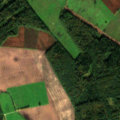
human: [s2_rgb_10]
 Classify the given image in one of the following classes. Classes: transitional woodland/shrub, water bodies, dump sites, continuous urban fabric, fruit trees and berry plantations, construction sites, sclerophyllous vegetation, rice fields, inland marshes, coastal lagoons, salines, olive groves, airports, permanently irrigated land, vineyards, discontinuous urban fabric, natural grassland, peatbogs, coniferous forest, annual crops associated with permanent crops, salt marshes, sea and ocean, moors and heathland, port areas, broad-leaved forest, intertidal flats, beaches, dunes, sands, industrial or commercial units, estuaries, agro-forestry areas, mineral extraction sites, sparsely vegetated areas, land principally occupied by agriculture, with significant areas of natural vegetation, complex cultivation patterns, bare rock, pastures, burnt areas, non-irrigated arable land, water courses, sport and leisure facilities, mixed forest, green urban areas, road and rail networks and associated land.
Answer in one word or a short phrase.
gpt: non-irrigated arable land, broad-leaved forest, mixed forest